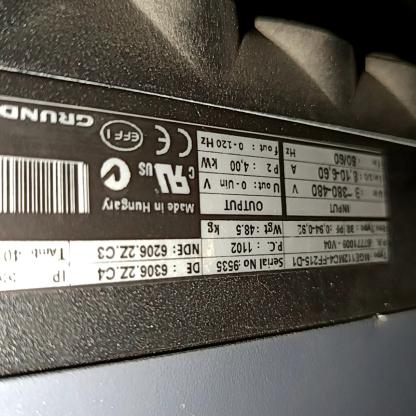
Klasa: tabliczka-znamionowa